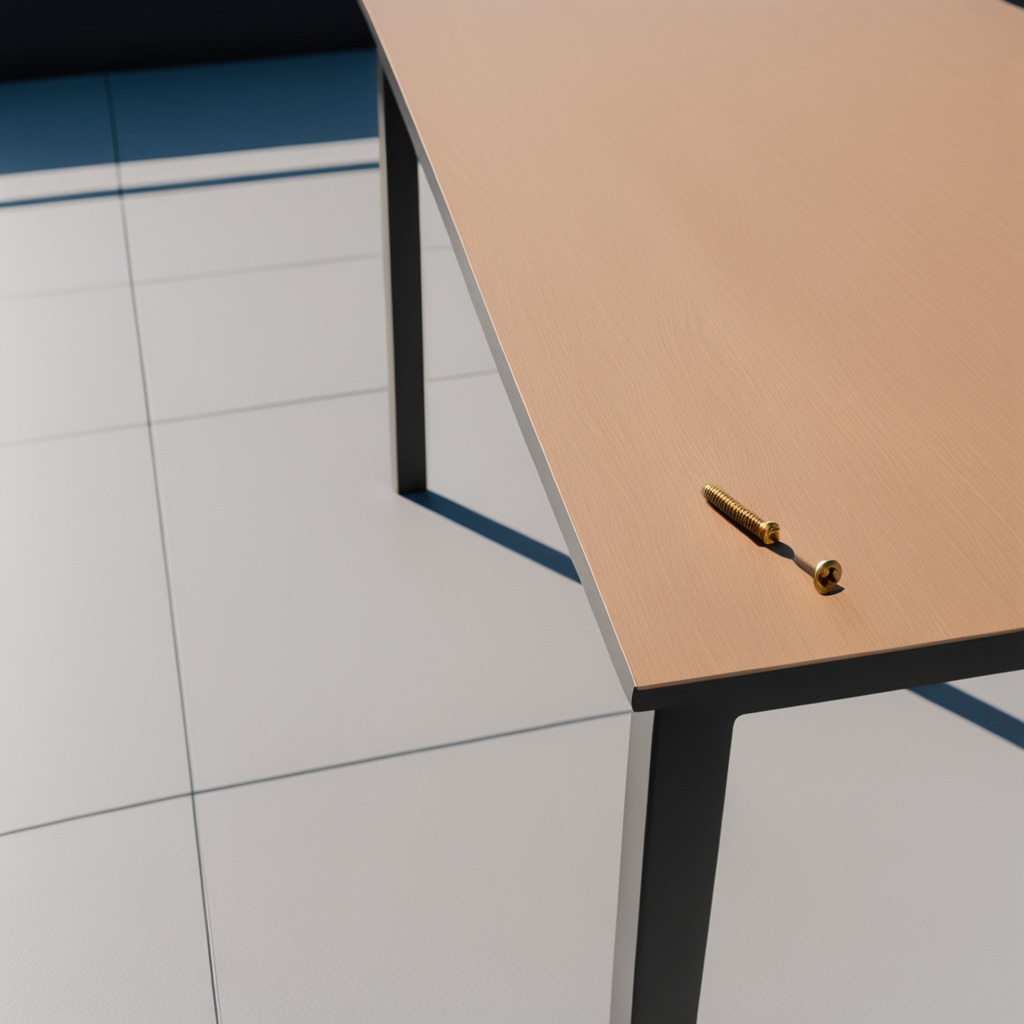
A metal screw is lying on the utility table.